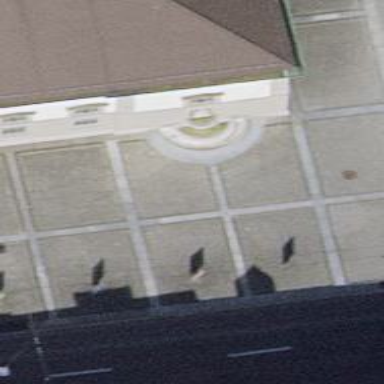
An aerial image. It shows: Fountain.